Question: This is my first post at this section (XNA and game development). I'm trying to get something the below image. As you can see, there's a highway and inside of it, there'll be some objects moving (millisecond). I guess the streeth behavier is like a pipeline. When the highway loads an object, it appears at the beggining and it'll be moving through the highware until it arrives in the another extreme of the highway.
My main problem is, how can I do to move several objects only inside of the highway?

Thanks in advance.
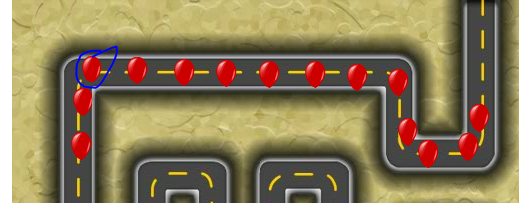
Answer: You need a list of points and a list of sprites
'''
class Path
{
List<Vector2> Points;
float[] Lengths;
Vector2[] Directions;
void Build()
{
Lengths = new float[Points.Count-1];
Directions = new float[Points.Count-1];
for (int i=0; i<Points.Count-1;i++)
{
Directions[i] = Points[i+1] - Points[i];
Lengths[i] = Directions[i].Length();
Directions[i].Normalize();
}
}
}
class Sprite
{
Vector2 Position;
float StagePos;
int StageIndex;
Path Path;
float Speed;
void Update(float Seconds)
{
if (StageIndex!=Path.Points.Count-1)
{
StagePos += Speed * Seconds;
while (StagePos>Path.Lengths[StageIndex])
{
StagePos -= Path.Lengths[StageIndex];
StageIndex++;
if (StageIndex == Path.Points.Count-1)
{
Position = Path.Points[StageIndex];
return;
}
}
Position = Path.Points[StageIndex] + Directions[StageIndex] * StagePos;
}
}
}
'''